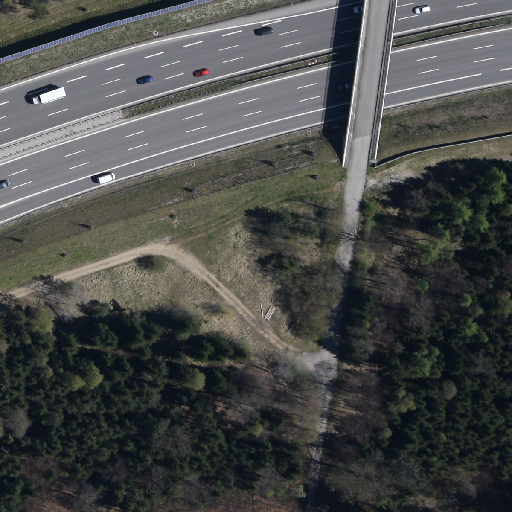
Referring expression: heavy-duty vehicle driving on the road